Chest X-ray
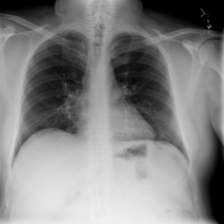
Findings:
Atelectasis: negative
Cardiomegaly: negative
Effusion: negative
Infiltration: negative
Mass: negative
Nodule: negative
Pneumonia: negative
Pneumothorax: negative
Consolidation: negative
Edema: negative
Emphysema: negative
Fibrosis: negative
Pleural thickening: negative
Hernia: negative